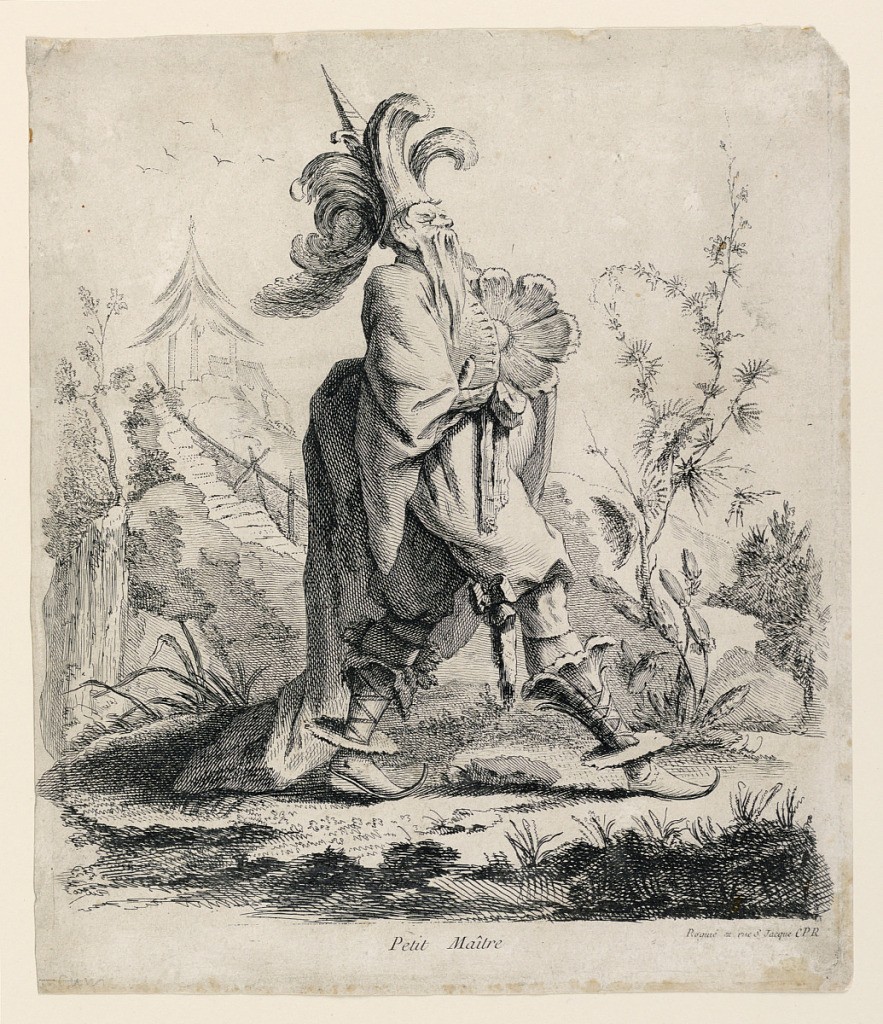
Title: Petit Maître (Dandy)
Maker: François Boucher, French, 1703–1770
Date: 1750–1760
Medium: Etching on paper
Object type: Print
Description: A costumed figure with long beard and moustache in stride. Ornate hat, boots, and robes mimic floral structures. In the background, stairs lead up to a pagoda-like structure, and some foliage.